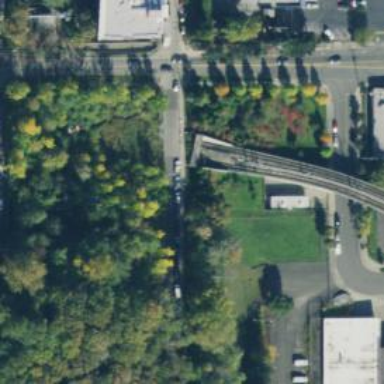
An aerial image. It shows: Light rail railway with electrified contact line.